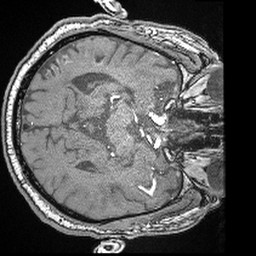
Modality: angio
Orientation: axial
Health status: ill
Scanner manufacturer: siemens
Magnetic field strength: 3 T
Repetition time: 0.021 s
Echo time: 0.00343 s